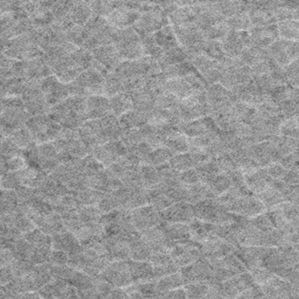
Label: frost